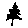
Label: tree